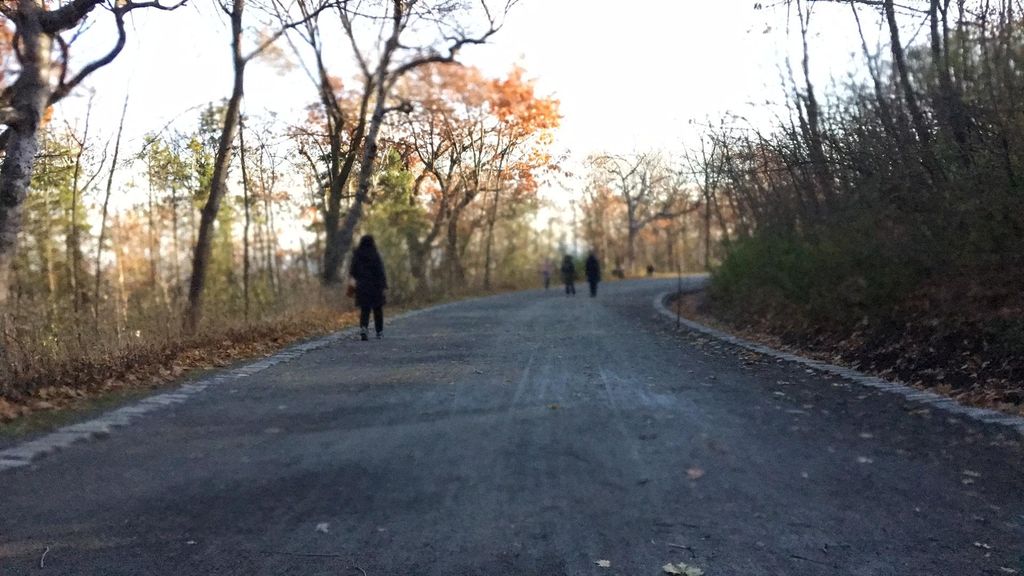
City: montreal